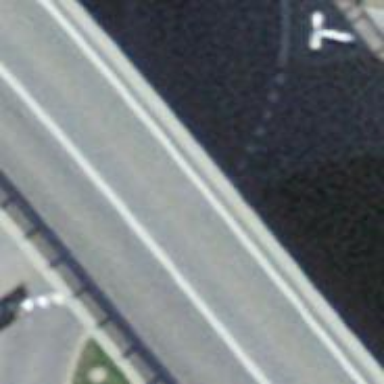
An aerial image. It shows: Tertiary road with asphalt surface leading to roundabout.